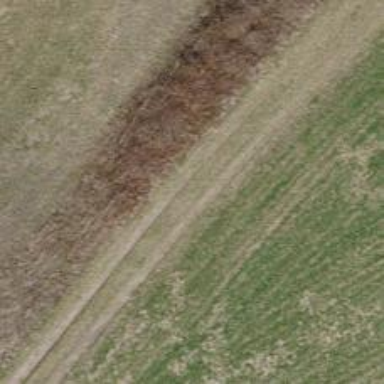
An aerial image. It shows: Track with very rough surface.